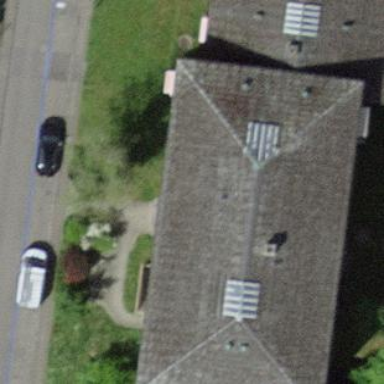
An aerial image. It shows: Hipped roof on apartment building.